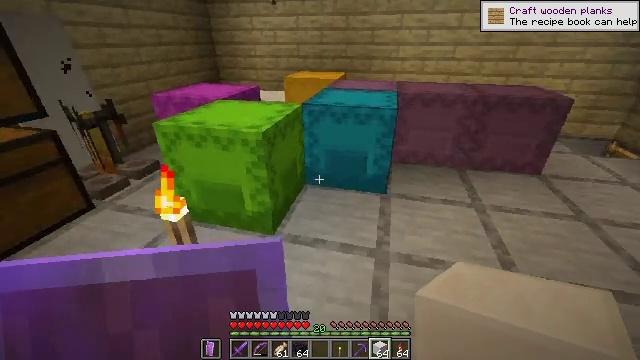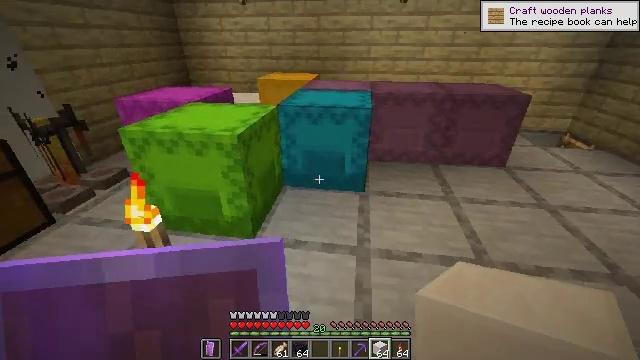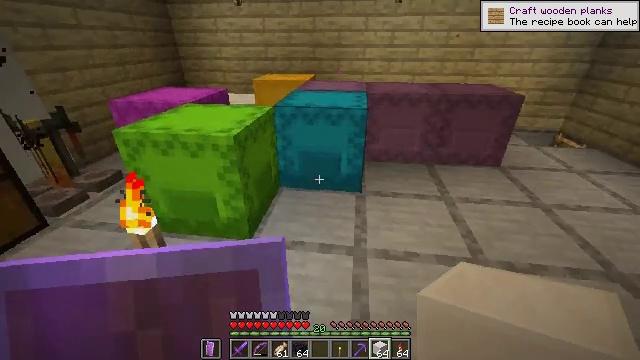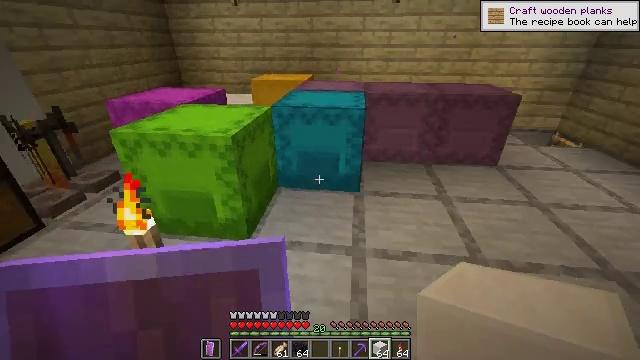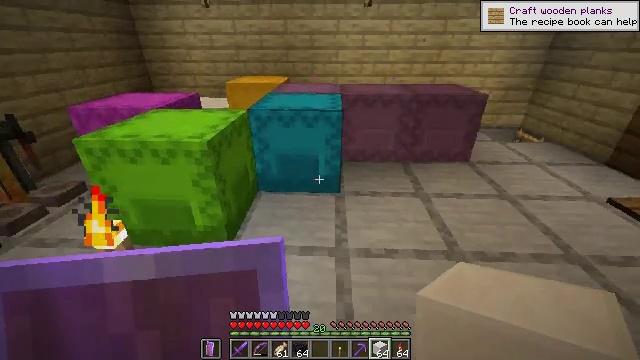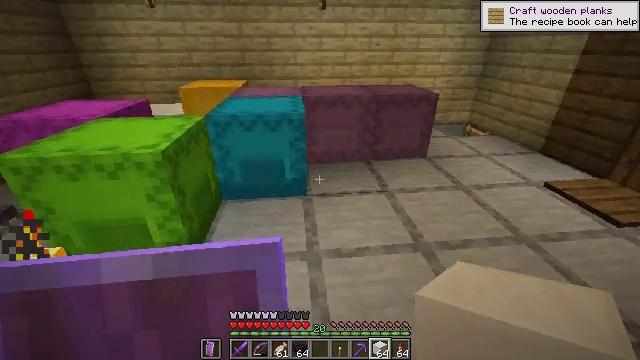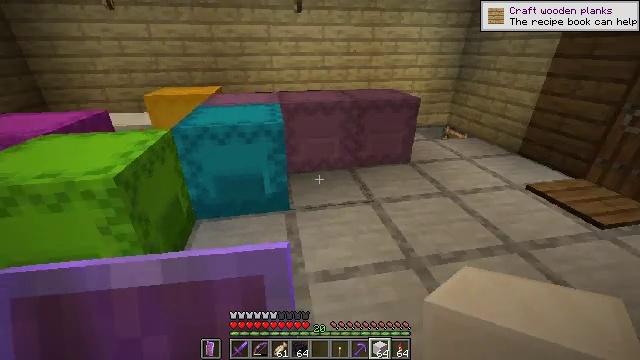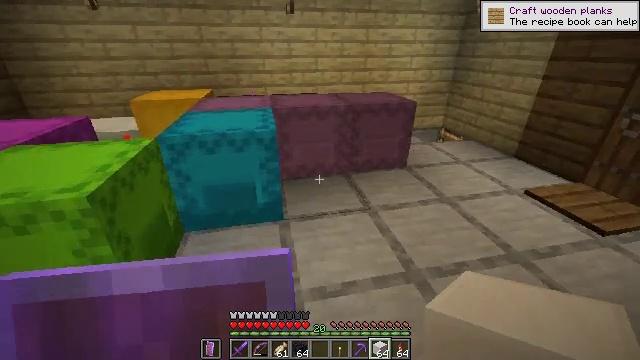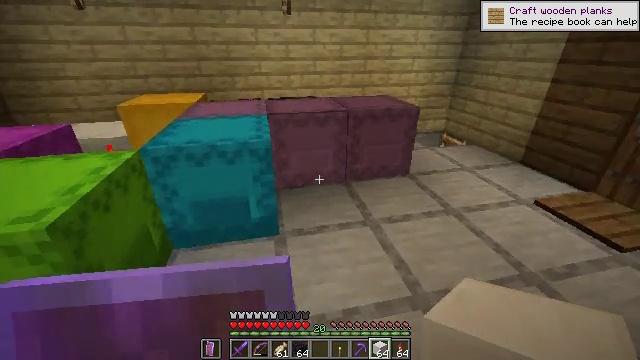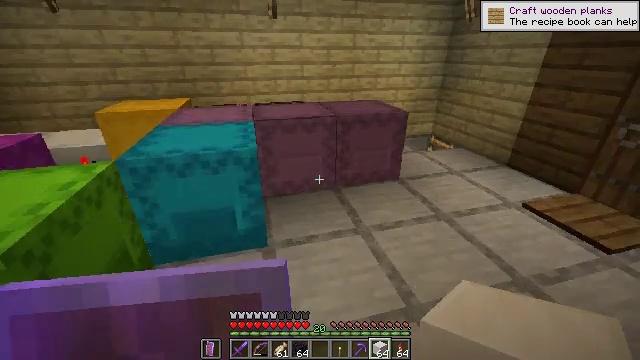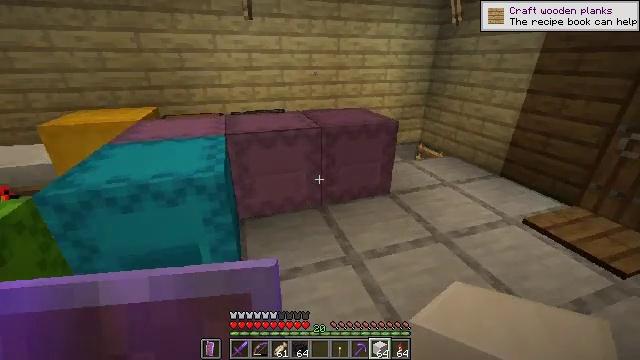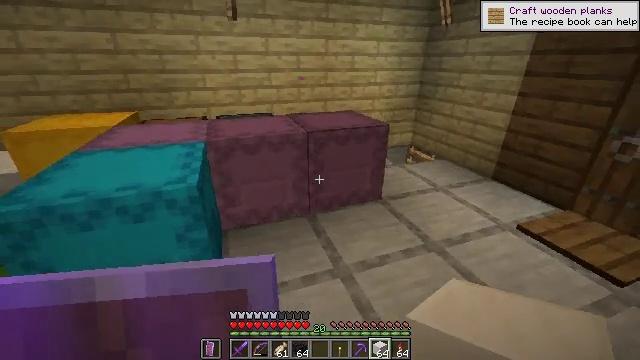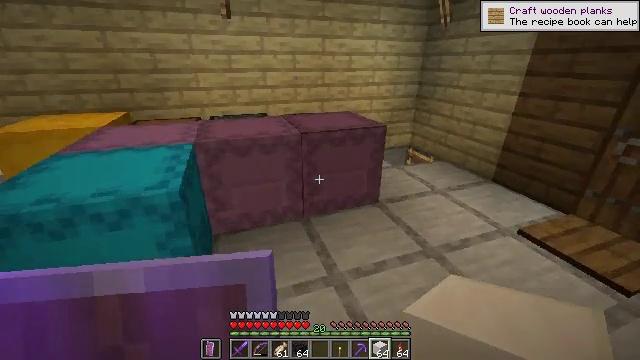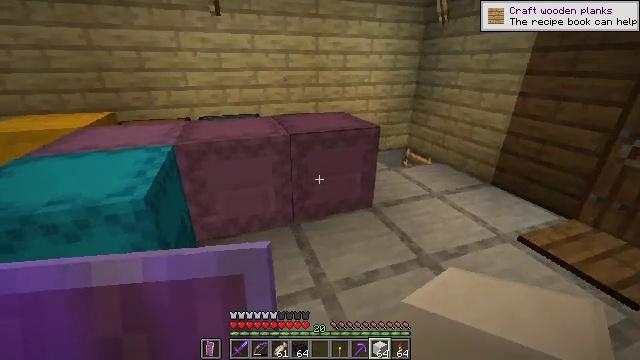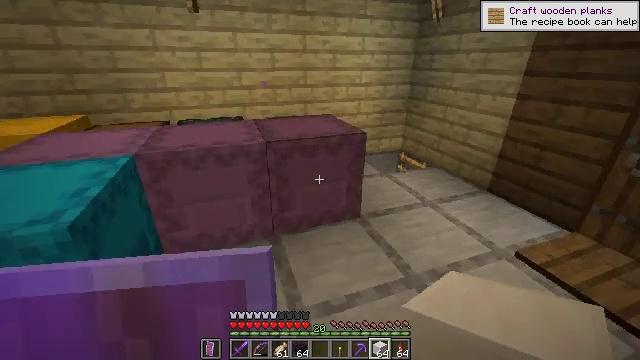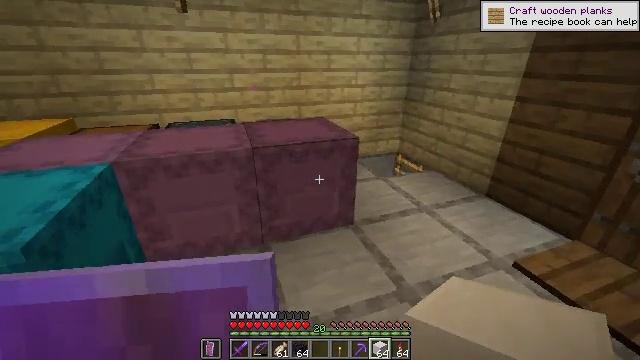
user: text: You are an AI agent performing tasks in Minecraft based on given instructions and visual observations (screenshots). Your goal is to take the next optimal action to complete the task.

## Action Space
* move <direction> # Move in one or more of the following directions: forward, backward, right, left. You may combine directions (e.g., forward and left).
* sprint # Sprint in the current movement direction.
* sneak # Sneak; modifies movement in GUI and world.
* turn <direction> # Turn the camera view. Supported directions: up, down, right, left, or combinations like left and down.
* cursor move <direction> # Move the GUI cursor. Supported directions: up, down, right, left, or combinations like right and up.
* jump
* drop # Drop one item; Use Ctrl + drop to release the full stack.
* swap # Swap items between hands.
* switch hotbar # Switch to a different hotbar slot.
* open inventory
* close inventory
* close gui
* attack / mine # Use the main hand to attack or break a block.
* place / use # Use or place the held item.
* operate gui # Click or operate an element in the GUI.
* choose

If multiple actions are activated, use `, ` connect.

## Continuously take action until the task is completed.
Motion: motion action
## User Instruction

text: Make polished blackstone in the crafting table.
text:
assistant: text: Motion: turn right
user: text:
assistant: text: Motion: no_op
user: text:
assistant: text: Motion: no_op
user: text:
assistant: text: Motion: turn right
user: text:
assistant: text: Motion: move forward, turn right
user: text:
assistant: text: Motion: move forward, turn right
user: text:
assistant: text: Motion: move forward, turn right
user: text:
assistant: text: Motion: move forward
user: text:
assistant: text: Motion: move forward, turn right
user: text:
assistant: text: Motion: move forward, turn right
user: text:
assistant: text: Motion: move forward and move right, turn right
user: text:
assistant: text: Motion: move forward and move right
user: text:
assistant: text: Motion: move forward and move right
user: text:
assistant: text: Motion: move forward and move right
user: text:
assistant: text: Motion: move forward and move right
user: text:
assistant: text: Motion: use / place
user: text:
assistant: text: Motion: use / place
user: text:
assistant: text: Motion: use / place
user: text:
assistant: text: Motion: use / place
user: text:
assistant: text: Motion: no_op
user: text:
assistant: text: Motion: no_op
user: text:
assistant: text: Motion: no_op
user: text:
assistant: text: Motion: no_op
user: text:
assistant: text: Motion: no_op
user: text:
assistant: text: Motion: no_op
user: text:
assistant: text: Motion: no_op
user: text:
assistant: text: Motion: no_op
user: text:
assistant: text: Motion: no_op
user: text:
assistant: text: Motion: no_op
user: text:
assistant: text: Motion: no_op